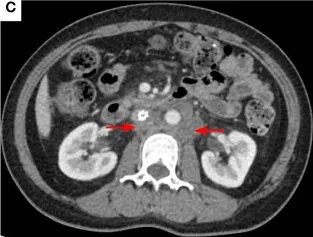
The acetabulum was not scanned. The efficacy was SD. SD, stable disease.
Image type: radiology (ct)